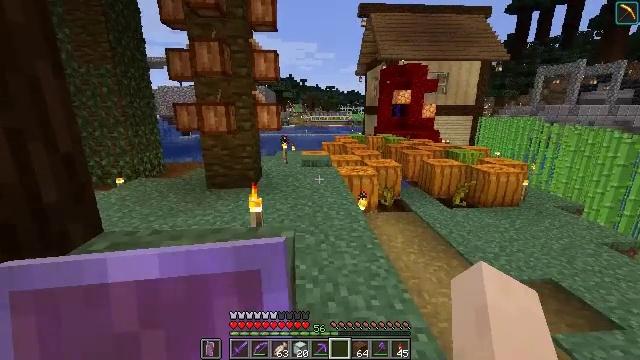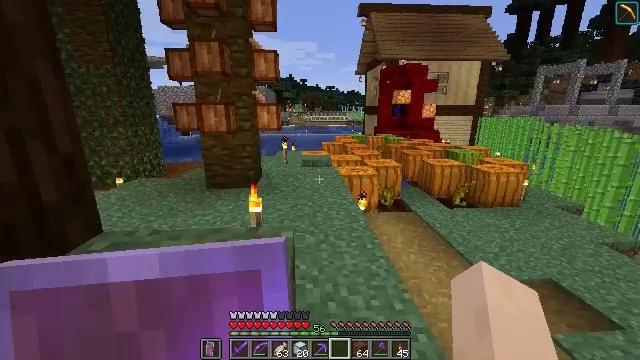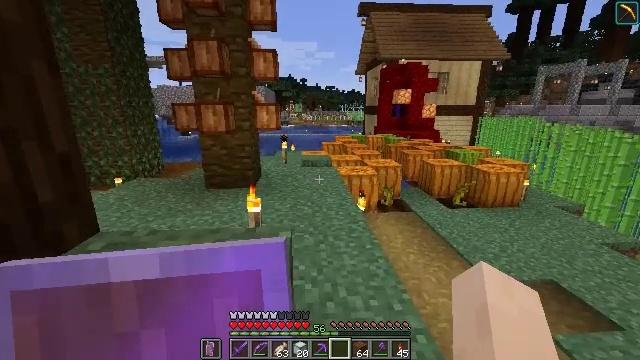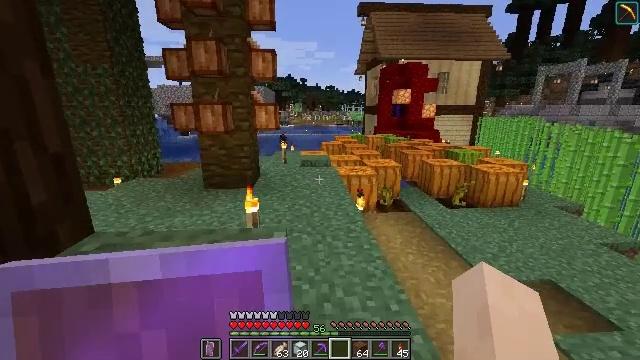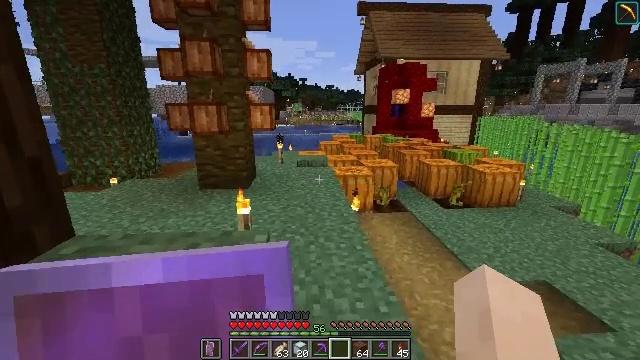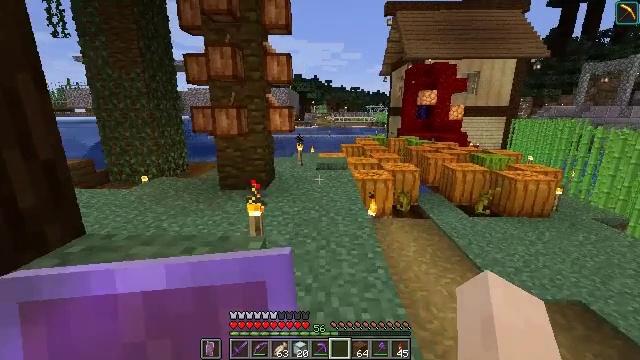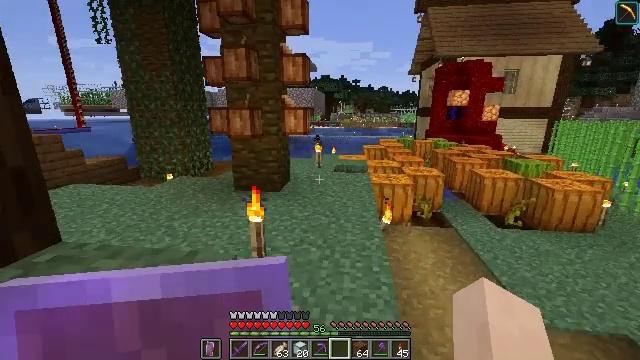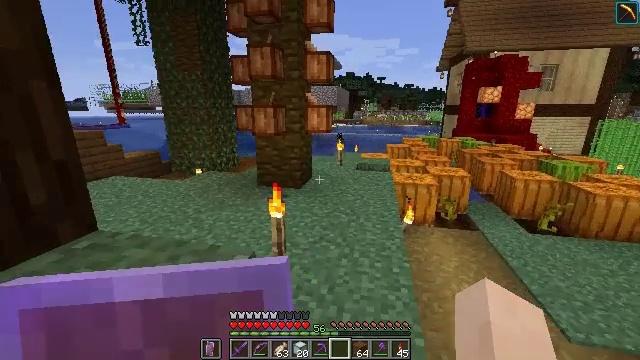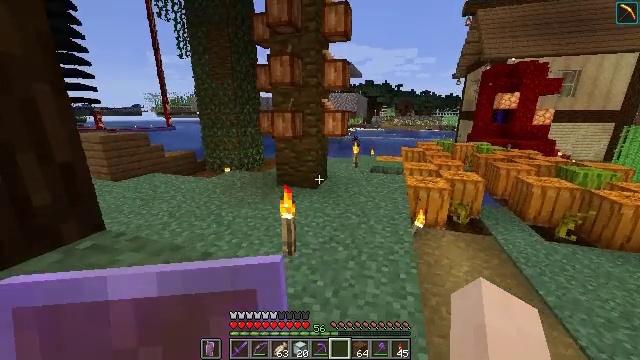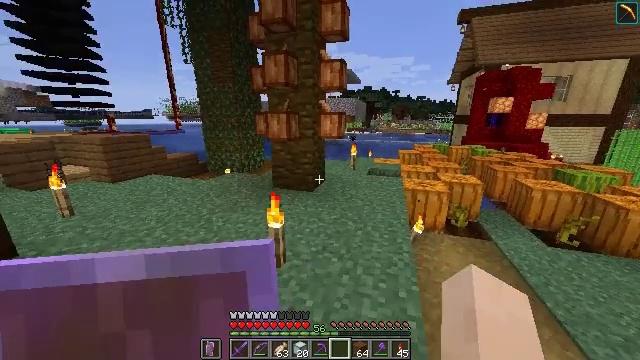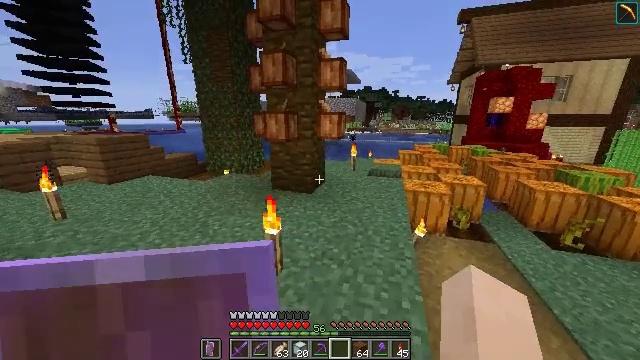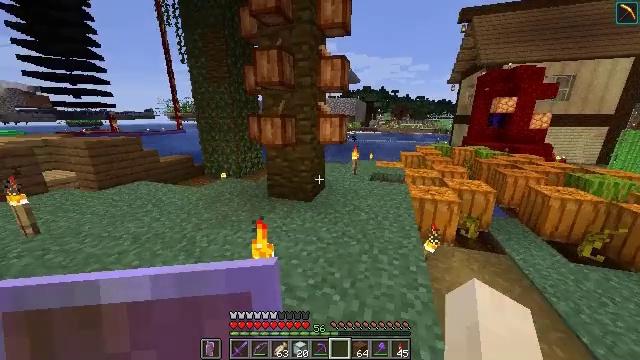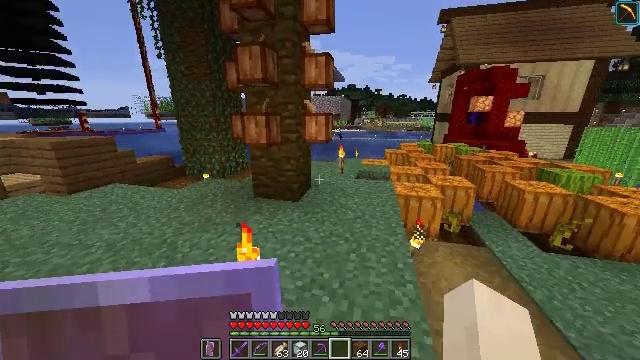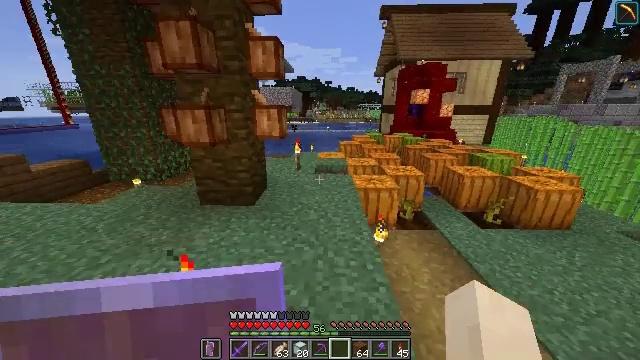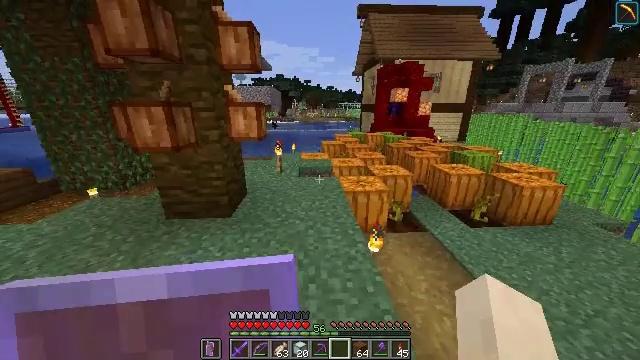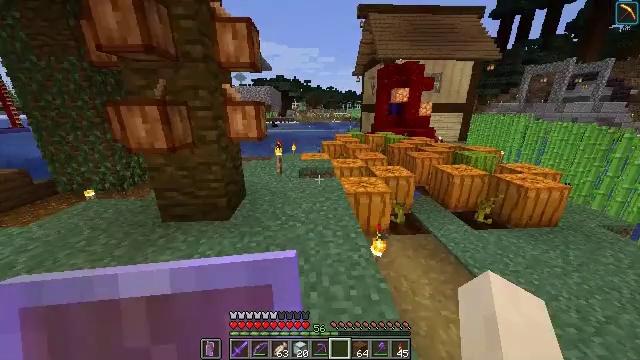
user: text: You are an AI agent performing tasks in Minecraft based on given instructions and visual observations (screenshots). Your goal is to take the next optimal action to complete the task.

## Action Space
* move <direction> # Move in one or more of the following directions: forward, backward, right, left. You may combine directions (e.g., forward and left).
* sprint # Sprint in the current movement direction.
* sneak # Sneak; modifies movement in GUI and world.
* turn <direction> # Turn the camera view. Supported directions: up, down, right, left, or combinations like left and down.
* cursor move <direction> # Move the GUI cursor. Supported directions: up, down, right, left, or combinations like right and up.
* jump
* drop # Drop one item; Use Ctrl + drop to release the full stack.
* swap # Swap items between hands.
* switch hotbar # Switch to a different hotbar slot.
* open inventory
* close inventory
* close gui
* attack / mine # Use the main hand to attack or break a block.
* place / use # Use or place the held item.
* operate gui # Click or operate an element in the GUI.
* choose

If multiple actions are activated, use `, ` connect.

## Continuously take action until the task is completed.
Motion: motion action
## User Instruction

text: Combine brown wool in the crafting table for a brown carpet.
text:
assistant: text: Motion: move forward, sprint
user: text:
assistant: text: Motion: move forward, sprint
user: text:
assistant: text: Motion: move forward and move right, sprint
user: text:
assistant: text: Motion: move forward and move right, sprint
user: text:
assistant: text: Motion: move forward and move right, sprint, turn left
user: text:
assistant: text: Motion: move forward and move right, sprint, turn left
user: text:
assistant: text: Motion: move forward, sprint, turn left
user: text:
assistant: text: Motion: move forward, sprint, turn left
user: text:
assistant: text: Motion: move forward, sprint
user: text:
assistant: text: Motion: move forward, sprint
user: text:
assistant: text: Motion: move forward, sprint
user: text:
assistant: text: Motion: move forward, sprint, turn right
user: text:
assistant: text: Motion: move forward, sprint, turn right and down
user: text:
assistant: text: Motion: move forward, sprint, turn right
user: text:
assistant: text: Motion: move forward, sprint
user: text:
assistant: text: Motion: move forward, sprint
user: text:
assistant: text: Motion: move forward, sprint
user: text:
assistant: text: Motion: move forward, sprint, turn left
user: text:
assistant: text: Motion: move forward, sprint, turn left
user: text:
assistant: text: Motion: move forward, sprint
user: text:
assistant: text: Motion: move forward, sprint
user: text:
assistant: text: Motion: move forward, sprint
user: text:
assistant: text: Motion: move forward, sprint
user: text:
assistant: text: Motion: move forward, sprint, turn left
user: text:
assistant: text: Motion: move forward, sprint, turn left and down
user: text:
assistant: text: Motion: move forward, sprint, turn left
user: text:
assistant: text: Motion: move forward, sprint
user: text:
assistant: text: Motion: move forward, sprint
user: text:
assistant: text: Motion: move forward, sprint
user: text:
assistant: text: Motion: move forward, sprint